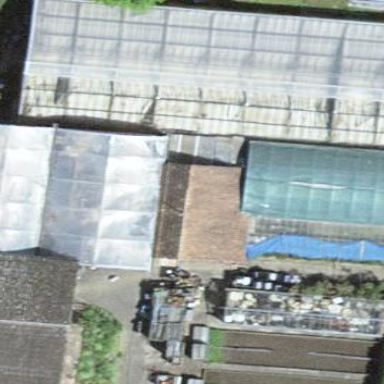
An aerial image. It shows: Greenhouse.